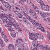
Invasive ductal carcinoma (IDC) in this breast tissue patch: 1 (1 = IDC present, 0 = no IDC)